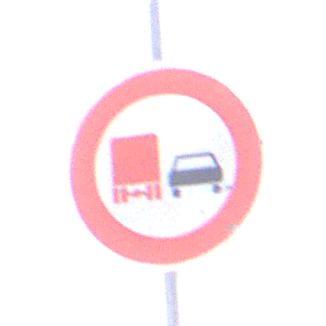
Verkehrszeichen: UeberholverbotKraftfahrzeuge
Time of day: MorningAfternoon
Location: Outdoor (Urban)
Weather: Overcast
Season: NotSpecified
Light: Natural